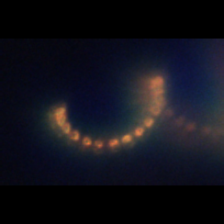
Taxon: Chaetoceros
Group: Diatoms